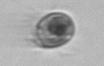
Label: Balanion